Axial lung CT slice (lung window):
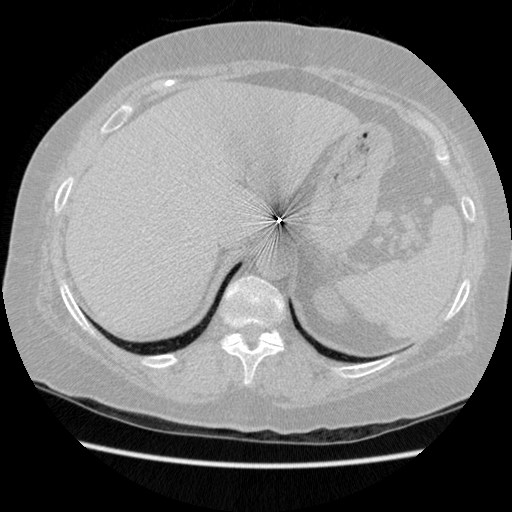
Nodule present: no